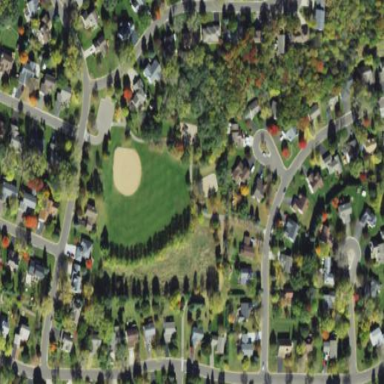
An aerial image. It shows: Single-family residential area.